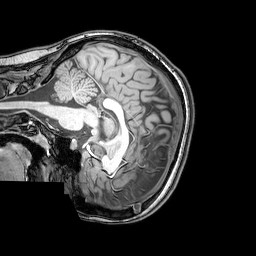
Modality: T1w
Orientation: sagittal
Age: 22
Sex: female
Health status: healthy
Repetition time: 0.081 s
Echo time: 0.037 s